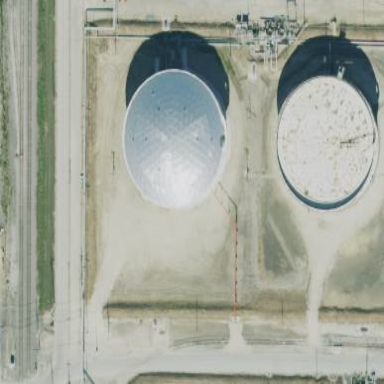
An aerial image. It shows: Storage tank building.